Interaction volume radius: 5 \u00c5
Interaction volume height: 15 \u00c5
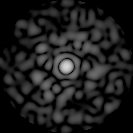
Disorder parameter: 0.8823